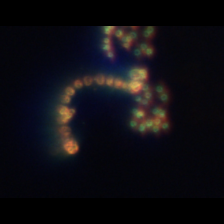
Taxon: Chaetoceros
Group: Diatoms